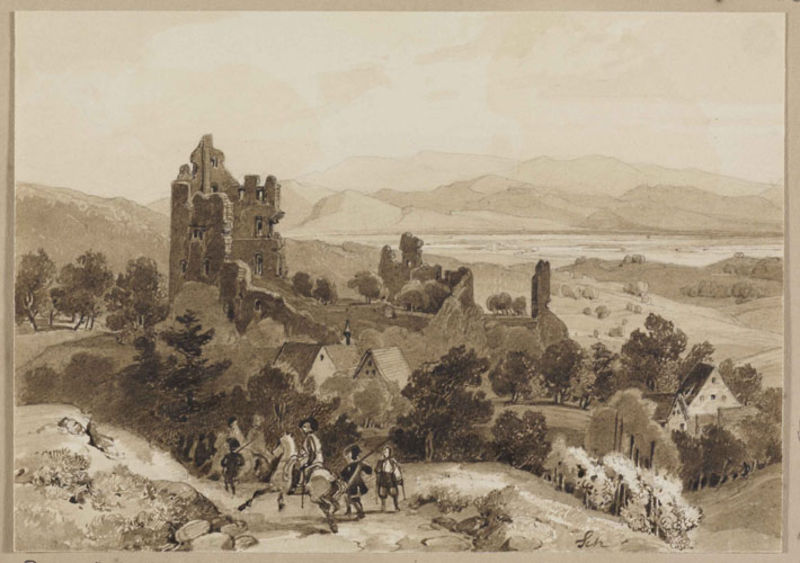
Titel: Burg Landeck
Künstler: Ernst Schweinfurth
Standort: Karlsruhe
Institution: Staatliche Kunsthalle Karlsruhe
Schlagwörter: baum, berg, blätter, felsen, gemälde, gruppe, himmel, meer, wasser, wolken, aquarell, bäume, fluss, kirchturm, landschaft, menschen, see, stadt, ufer, braun, fenster, grau, hut, kreide, männer, pastell, zeichnung, ausblick, dach, gebäude, gras, haus, tier, weg, wiese, wolke, malerei, alt, architektur, stehen, steine, signatur, baumstamm, felder, ferne, horizont, häuser, hügel, natur, strauch, weite, kirche, wiesen, wald, bauern, pferd, pferde, reiter, ausritt, reiten, papier, ort, berge, gebirge, dorf, dächer, giebel, mauer, tag, monochrom, geröll, idylle, sepia, romantik, soldaten, panorama, tusche, ruine, burg, druck, stich, waffen, soldat, aquatinta, ritter, armee, fürst, jagd, schimmel, mauern, mittelalter, laubbäume, jagdgesellschaft, aufbruch, umbra, buam, vergangenheit, zerfall, burgruine, gouache, weitblick, überrest, gemädle, landsknechte, pfert, gärtchen, gebirhe, n, 1750, aquareöö, hüre, notfluss, sepia weg ruine landschaft, armeee, bäume#häuser